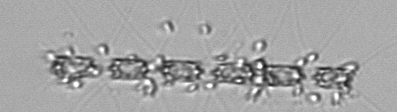
Label: Chaetoceros_didymus_TAG_external_flagellate